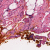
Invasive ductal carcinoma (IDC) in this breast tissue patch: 0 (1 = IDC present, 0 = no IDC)